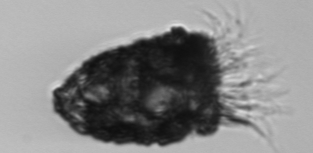
Label: Stenosemella_pacifica